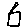
Label: house